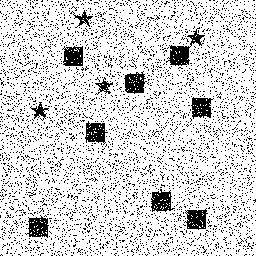
Squares: 8
Triangles: 0
Stars: 4
Total shapes: 12